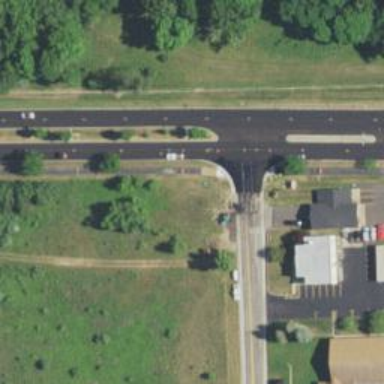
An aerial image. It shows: Marked crossing on the road.